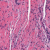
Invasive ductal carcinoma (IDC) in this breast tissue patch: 0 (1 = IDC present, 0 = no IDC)